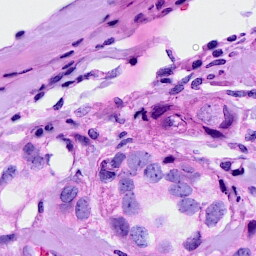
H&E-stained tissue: Breast